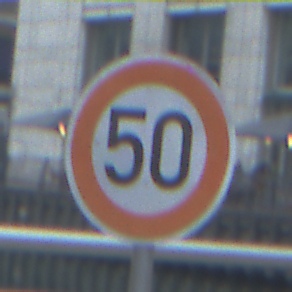
Verkehrszeichen: Geschwindigkeit50
Umgebung: Outdoor, Urban
Tageszeit: MorningAfternoon
Wetter: PartlyCloudy
Licht: Natural
Jahreszeit: NotSpecified
Kontrast: LowContrast